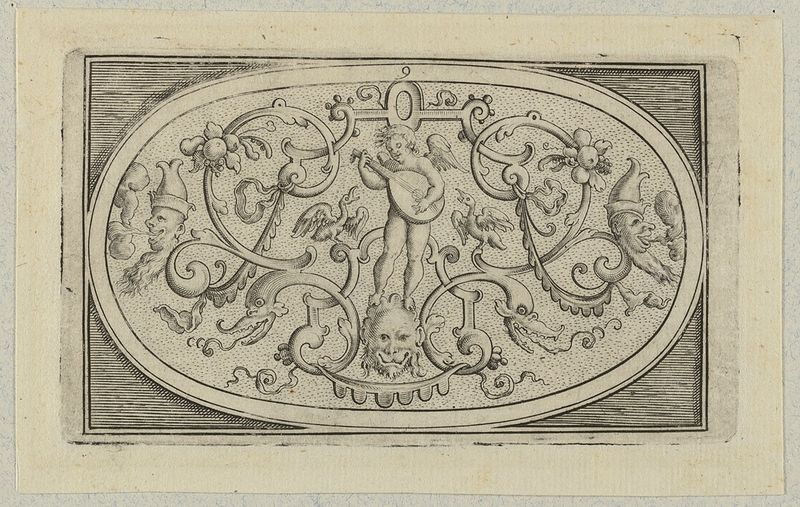
Titel: Dosendeckel mit Schweifgroteske auf gepunztem Grund, Blatt 9 aus einer Folge von Dosendeckeln
Künstler: Heinrich Ullrich
Standort: Hamburg
Institution: Museum für Kunst und Gewerbe Hamburg
Schlagwörter: flügel, hut, gesichter, vögel, gitarre, renaissance, engel, papier, grafik, graphik, musikinstrument, ornamente, fotografie, photographie, birnen, druckgraphik, druckgrafik, stich, lyra, putten, kupferstich, leier, amoretten, groteske, renassance, zither, gerippt, reproduktionen, druckerzeugnisse, psalterium, schweifwerk, ornamentstich, vorlageblätter, schweifgroteske